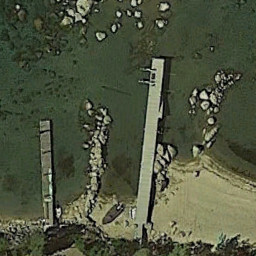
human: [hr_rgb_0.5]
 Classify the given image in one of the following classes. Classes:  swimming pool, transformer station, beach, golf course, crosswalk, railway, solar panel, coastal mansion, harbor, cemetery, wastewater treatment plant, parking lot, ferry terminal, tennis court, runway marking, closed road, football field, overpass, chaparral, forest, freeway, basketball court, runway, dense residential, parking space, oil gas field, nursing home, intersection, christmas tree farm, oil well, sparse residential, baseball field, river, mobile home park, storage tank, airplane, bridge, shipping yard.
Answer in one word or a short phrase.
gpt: ferry terminal